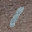
Label: 1